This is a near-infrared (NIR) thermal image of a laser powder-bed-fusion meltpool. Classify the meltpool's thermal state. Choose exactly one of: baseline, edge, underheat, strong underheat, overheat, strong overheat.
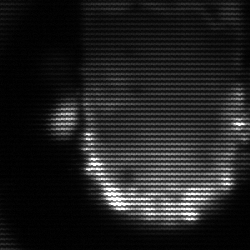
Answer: baseline